Field crop: maize
Growth stage: 2
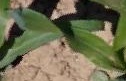
Species: maize